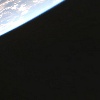
Label: space